Question: It is really handy in that can prompt the file path while typing.

After search for a while I still cannot find a package that accomplish the same thing Bracket does.
Can you suggest or name one package providing similar feature in .
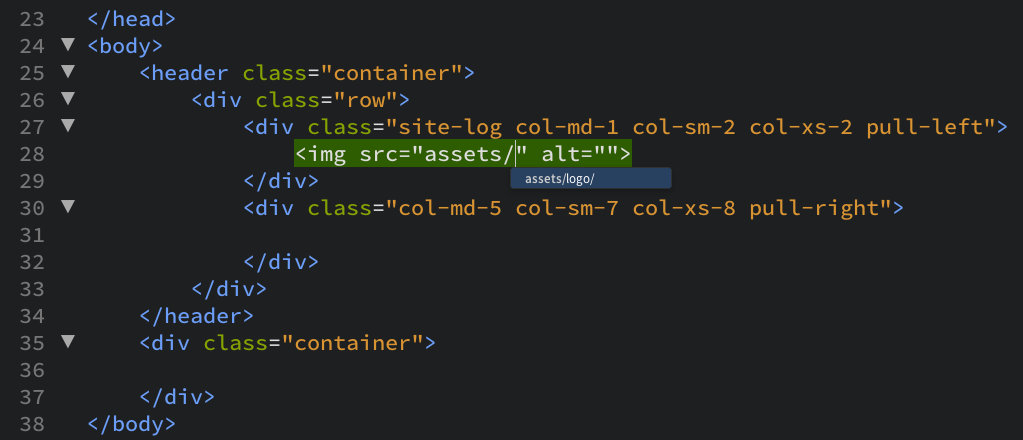
Answer: I use <URL> may also work for you, but only inserts file paths in your current project.